Question: I'm trying to run a Nuxt.js application on Azure. When I deploy the application (successfully) using Azure Devops CI/CD to Azure web apps, the application won't run.
See the error below.
As far as I understand this means that the package.json can't be found and because of that the application can't start.
Images of my build/release pipeline on Azure Devops <URL>.
'''
2019-09-11T08:09:27.409935226Z _____
2019-09-11T08:09:27.409972726Z / _ \ __________ _________ ____
2019-09-11T08:09:27.409980026Z / /_\ \___ / | \_ __ \_/ __ \
2019-09-11T08:09:27.409985426Z / | \/ /| | /| | \/\ ___/
2019-09-11T08:09:27.409990326Z \____|__ /_____ \____/ |__| \___ >
2019-09-11T08:09:27.409995626Z \/ \/ \/
2019-09-11T08:09:27.410000626Z A P P S E R V I C E O N L I N U X
2019-09-11T08:09:27.410005526Z
2019-09-11T08:09:27.410009926Z Documentation: http://aka.ms/webapp-linux
2019-09-11T08:09:27.410014626Z NodeJS quickstart: https://aka.ms/node-qs
2019-09-11T08:09:27.410019226Z NodeJS Version : v10.16.0
2019-09-11T08:09:27.410023826Z
2019-09-11T08:09:27.781011935Z /opt/startup/init_container.sh: line 32: [: ==: unary operator expected
2019-09-11T08:09:28.029460609Z Oryx Version : 0.2.20190730.1, Commit: 4ef0d5854df39c57605e59bb6d255215cc85468a
2019-09-11T08:09:28.067056450Z
2019-09-11T08:09:28.093996380Z Cound not find build manifest file at '/home/site/wwwroot/oryx-manifest.toml'
2019-09-11T08:09:28.094015980Z Could not find operation ID in manifest. Generating an operation id...
2019-09-11T08:09:28.094229780Z Build Operation ID: 3b273fa4-2c0a-44fe-82d5-d3558b0f435e
2019-09-11T08:09:28.981601858Z Writing output script to '/opt/startup/startup.sh'
2019-09-11T08:09:28.992611670Z Running #!/bin/sh
2019-09-11T08:09:28.993286971Z
2019-09-11T08:09:28.993302171Z # Enter the source directory to make sure the script runs where the user expects
2019-09-11T08:09:28.993319471Z cd "/home/site/wwwroot"
2019-09-11T08:09:28.993325871Z
2019-09-11T08:09:28.994364772Z if [ -z "$PORT" ]; then
2019-09-11T08:09:28.994378572Z export PORT=8080
2019-09-11T08:09:28.994997373Z fi
2019-09-11T08:09:28.995010873Z
2019-09-11T08:09:28.995015273Z PATH="$PATH:/home/site/wwwroot" npm run start:prod
2019-09-11T08:09:31.501668636Z npm ERR! path /home/site/wwwroot/package.json
2019-09-11T08:09:31.502666537Z npm ERR! code ENOENT
2019-09-11T08:09:31.518772254Z npm ERR! errno -2
2019-09-11T08:09:31.518809454Z npm ERR! syscall open
2019-09-11T08:09:31.520098056Z npm ERR! enoent ENOENT: no such file or directory, open '/home/site/wwwroot/package.json'
2019-09-11T08:09:31.521179157Z npm ERR! enoent This is related to npm not being able to find a file.
2019-09-11T08:09:31.522101458Z npm ERR! enoent
2019-09-11T08:09:31.640775689Z
2019-09-11T08:09:31.641914090Z npm ERR! A complete log of this run can be found in:
2019-09-11T08:09:31.646957596Z npm ERR! /root/.npm/_logs/2019-09-11T08_09_31_532Z-debug.log
'''
However when I check the index of wwwroot I can see that my application is not there. Only an "S" directory which DOES contains the application. How do those files get in this "S" directory?
How do I get them out or change the working directory so the script won't fail?

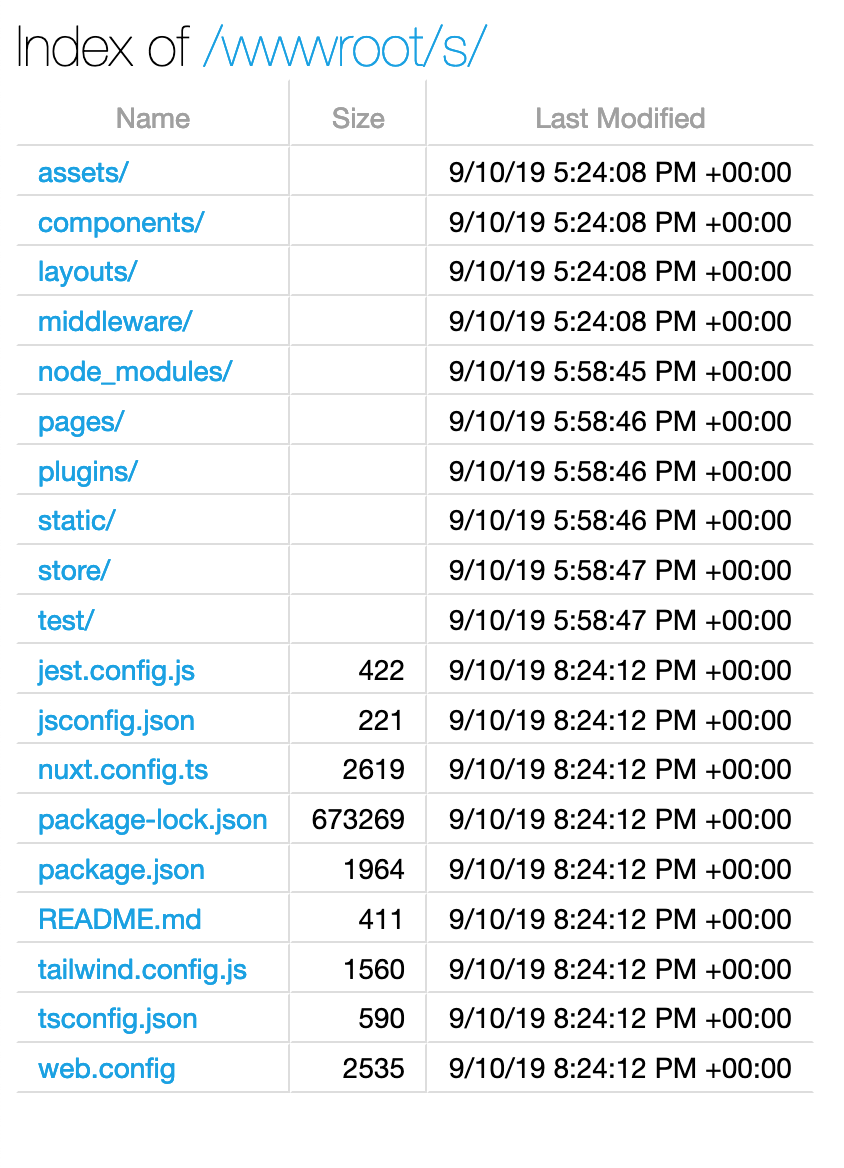
Answer: I guess you might accidently checking option 'Prepend root folder name to archive paths' in the task in your build pipeline. Checking this option will end up getting your files in folder.
<URL>
Please check task 'Achive Files' of your build pipeline, Make sure 'Prepend root folder name to archive paths' is unchecked.